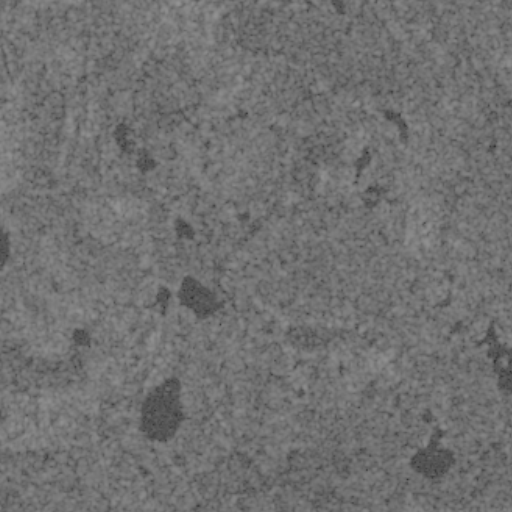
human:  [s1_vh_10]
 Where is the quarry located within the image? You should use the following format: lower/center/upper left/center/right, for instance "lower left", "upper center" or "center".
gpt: The quarry is located in the lower right of the image.
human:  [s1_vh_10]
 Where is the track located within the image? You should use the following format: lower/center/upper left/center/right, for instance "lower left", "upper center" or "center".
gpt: There is no track in the image.

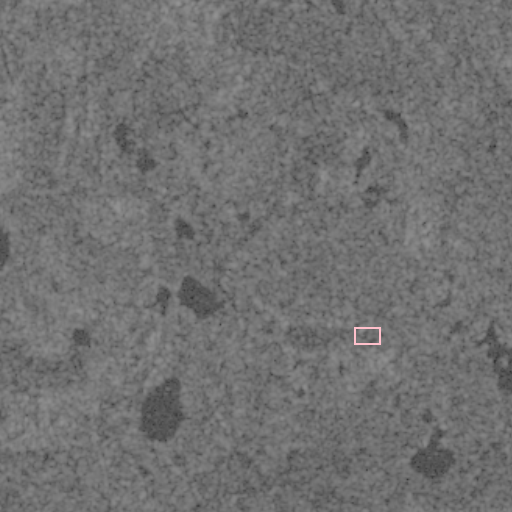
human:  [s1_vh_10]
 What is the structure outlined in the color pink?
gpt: The structure outlined in pink is a quarry.
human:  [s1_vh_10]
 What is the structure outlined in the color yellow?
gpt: There is no yellow outline.